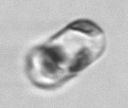
Label: Guinardia_delicatula